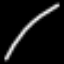
Label: line